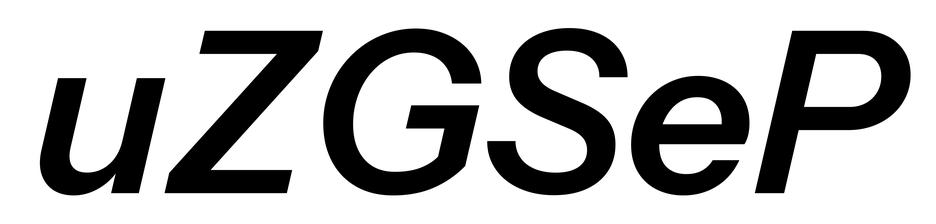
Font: InstrumentSans-Italic_SemiBold_Italic